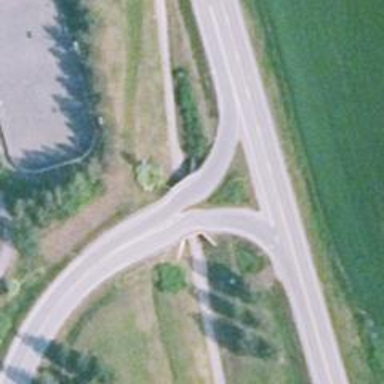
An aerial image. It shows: Tertiary trunk link highway.